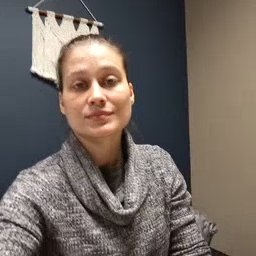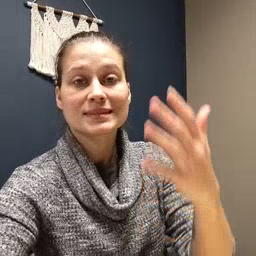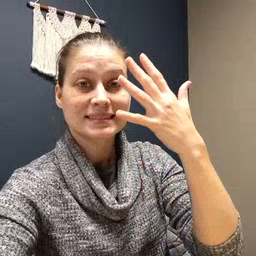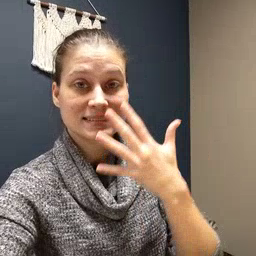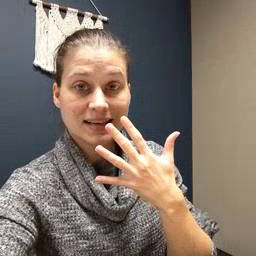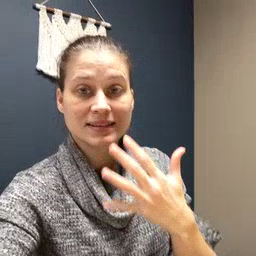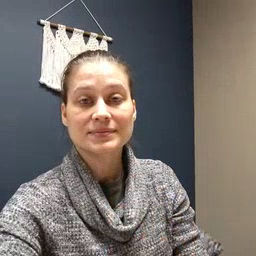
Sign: sad